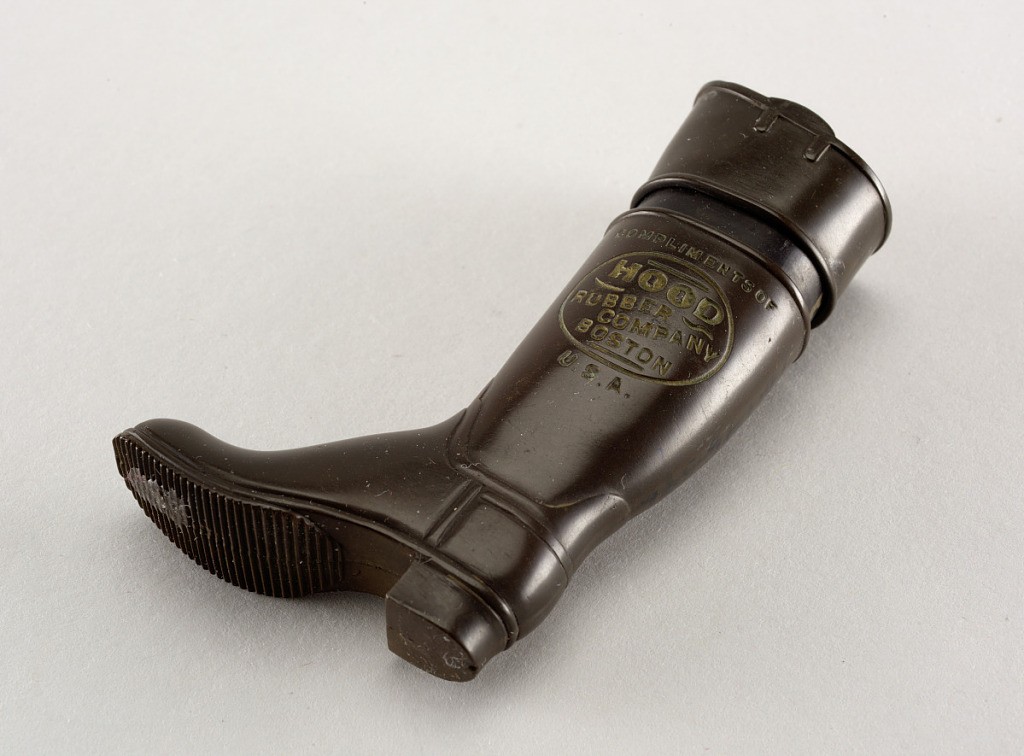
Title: Matchsafe in the Form of a Boot
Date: ca. 1910
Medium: vulcanite
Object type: matchsafe
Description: In the shape of a tall black boot, inscribed in light brown "Compliments of Hood Rubber Company, Boston, U.S.A.", with slip-top lid, which may be removed entirely. Striker on grooves of sole on boot bottom.